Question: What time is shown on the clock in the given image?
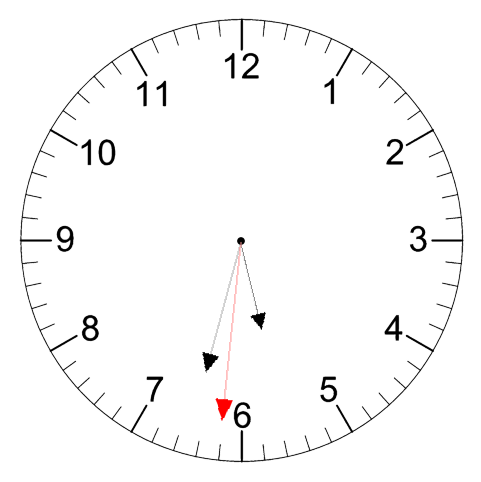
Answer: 05:32:31